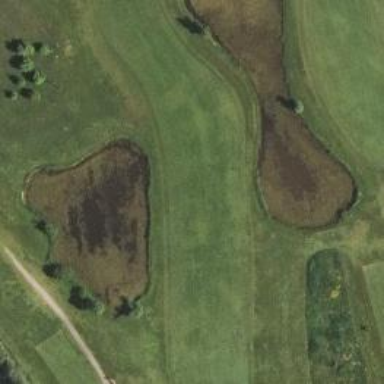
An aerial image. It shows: Water hazard on golf course. The hazard is natural water feature.